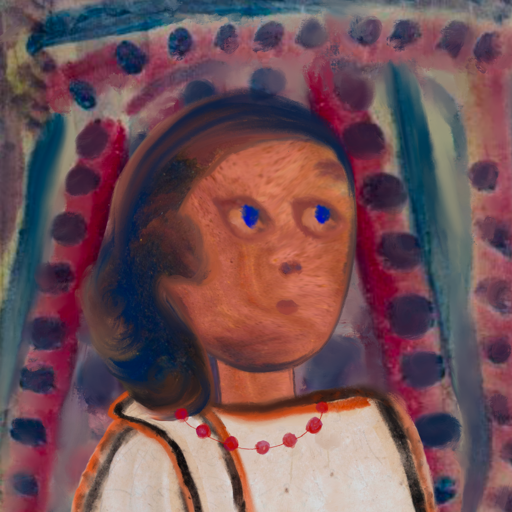
Background: HillGirl, Head And Neck Side: Mother_And_Son_Mother, Face Side: Mother_And_Son_Mother, Bust: Roy_Bahadur, Hair Side: Mother_And_Son_Son, Head Accessory: Blank, Second Necklace: Blank, Necklace: Irani_3, Baby: Blank